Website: home-depot
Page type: customer-info-address
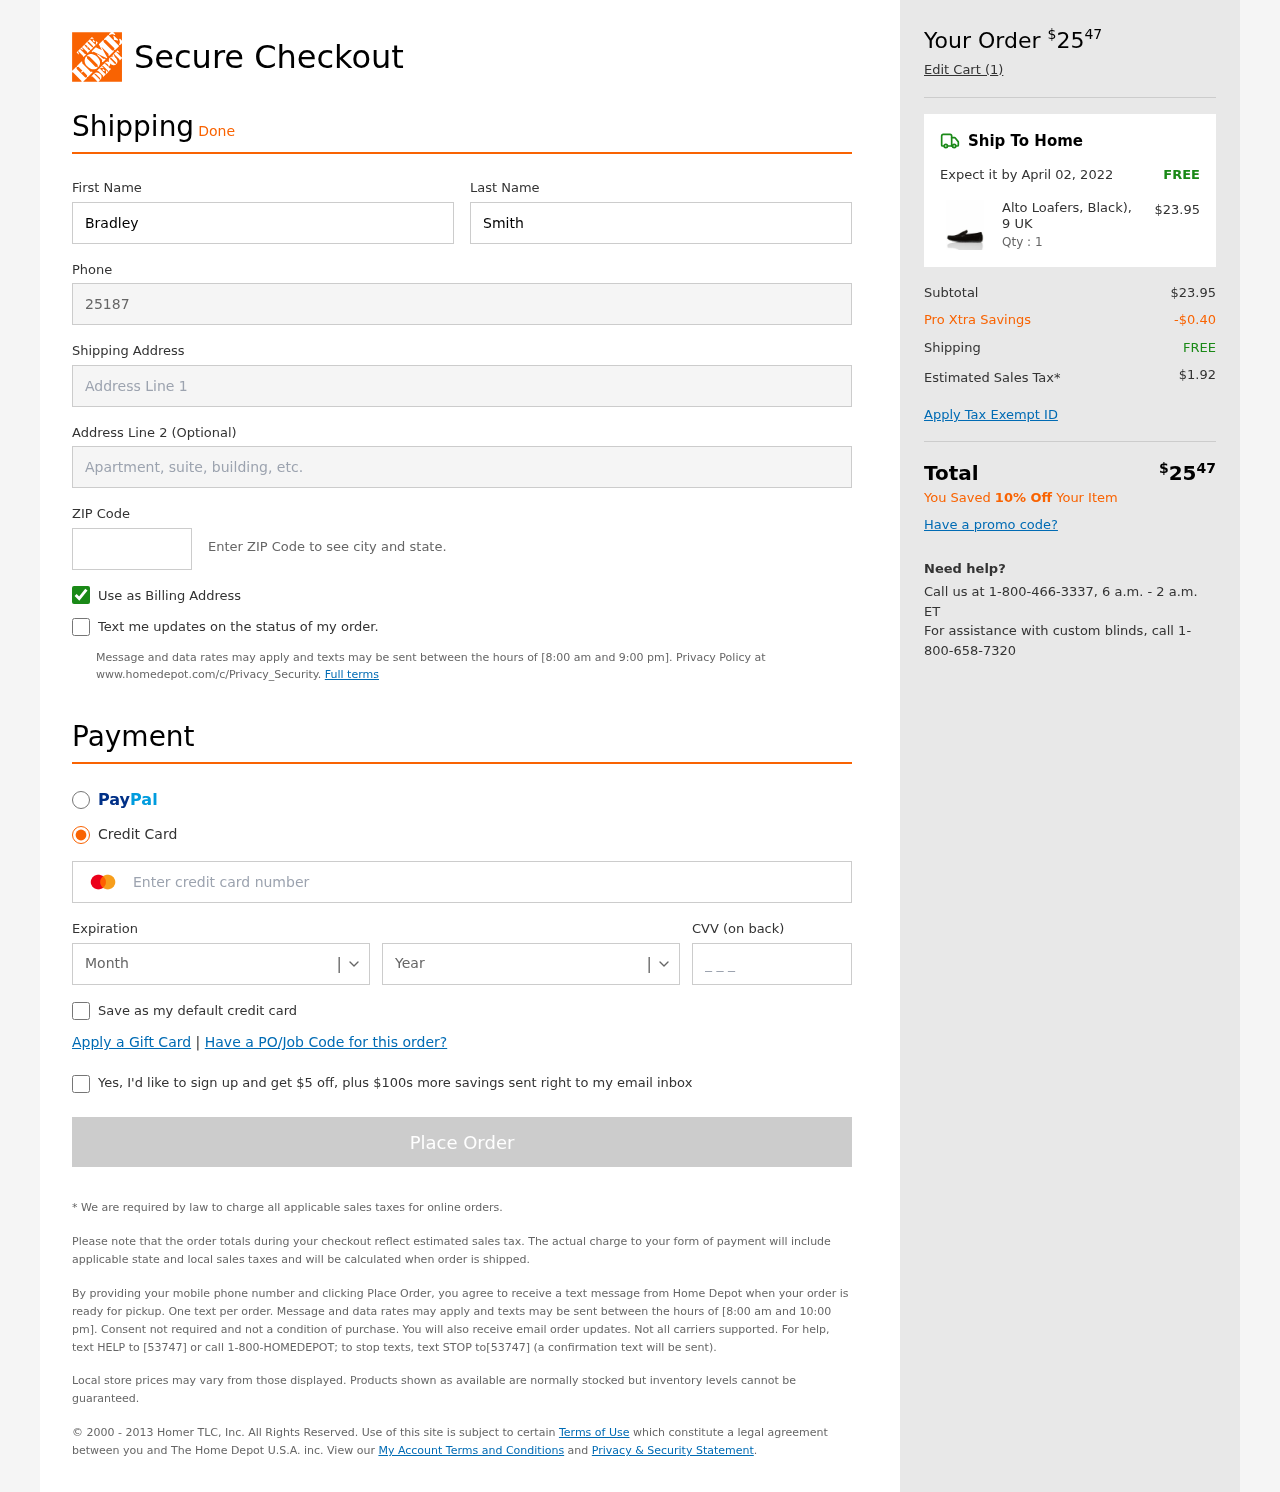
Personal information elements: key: PII_CARD_CVV
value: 389
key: PII_CARD_EXPIRY_MONTH
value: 10
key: PII_CARD_EXPIRY_YEAR
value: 29
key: PII_CARD_NUMBER
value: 2290 1691 2273 9582
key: PII_FIRSTNAME
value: Bradley
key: PII_LASTNAME
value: Smith
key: PII_PHONE
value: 2518726962
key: PII_POSTCODE
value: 55363
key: PII_STREET
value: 04806 Samuel Greens Apt. 718
Product elements: key: PRODUCT1_NAME
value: Alto Loafers, Black), 9 UK
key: PRODUCT1_PRICE
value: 23.95
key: PRODUCT1_QUANTITY
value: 1
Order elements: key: ORDER_TOTAL
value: $2547
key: ORDER_NUM_ITEMS
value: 1
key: ORDER_DELIVERY_DATE
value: April 02, 2022
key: ORDER_SHIPPING_COST
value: FREE
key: ORDER_SUBTOTAL
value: $23.95
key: ORDER_DISCOUNT
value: -$0.40
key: ORDER_SHIPPING_COST2
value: FREE
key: ORDER_TAX
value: $1.92
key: ORDER_TOTAL2
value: $2547
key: ORDER_SAVINGS_MESSAGE
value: You Saved 10% Off Your Item